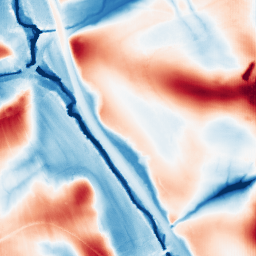
Category: edge_preserving
Decomposition family: guided
Decomposition parameters: radius: 32
eps: 0.001
Upsampling method: fft_zeropad
Upsampling parameters: scale: 4
Upsampling scale: 4